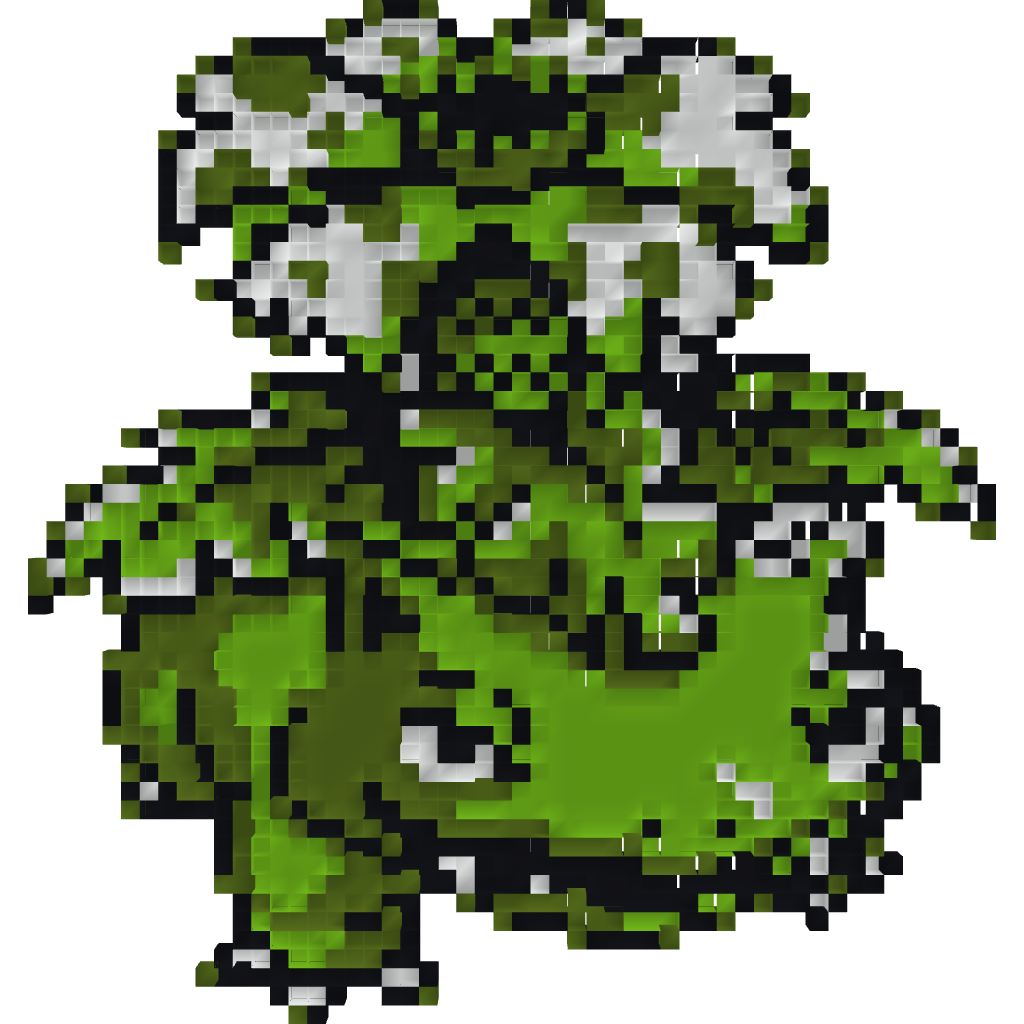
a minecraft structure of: Venusaur sprite